Question: I have built a UserControl for display a list of other UserControls which themselves are bound to individual data objects. The link below shows an example implementation of this control.

Each of the individual user rows is its own UserControl/XtraUserControl, laid out in a FlowLayoutPanel.
The problem I have is with perfomance, to populate the list above takes around (excluding any data loading) - this is a combination of creating each control and then adding them to the FlowLayoutPanel using the AddRange(controls[]) method.
Does anyone know any way I can improve perfomance here? Do I have to manually paint the items instead of using User Controls?
Thanks in advance.
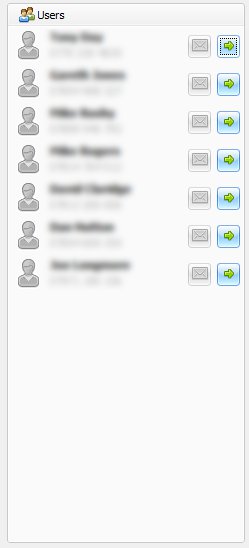
Answer: I had a brainwave for another solution which I'm not quite sure is appropriate. I would really appreciate any feedback on this.
Two rationales led to this solution:
- -
So anyway, what I decided to do was cache a set number of the Panels (I've referred to the custom controls or rows as Panels throughout the code) and to build up this cache as the control is created. When populating the control with BusinessObjects, the existing cached Panels are displayed with their bound BusinessObject. You can see how this works exactly from the code below, so there is no need for a in-depth description.
The fact of the matter is that I've managed to reduce the data population time (after the initial cache setup of around 180ms for 10 Panels) from to for the list shown in the image above.
'''
private int cacheSize = 10;
private List<P> cachedPanels = new List<P>(10);
private void InitItems()
{
this.contentPanel.SuspendLayout();
// Create the cached panels from the default cache value.
for (int i = 0; i < cacheSize; i++)
cachedPanels.Add(new P() { Margin = new Padding(0), Visible = false });
this.contentPanel.Controls.AddRange(cachedPanels.ToArray());
this.contentPanel.ResumeLayout(true);
}
private void PopulateListFromCache()
{
this.contentPanel.SuspendLayout();
// Iterate against both BusinessObjects and Panels to ensure that nothing is missed, for
// instance, where there are too many panels, the rest are hidden, and too many Business
// Objects, then more Panels are created.
for (int i = 0; i < this.businessObjects.Count || i < this.cachedPanels.Count; i++)
{
if (i >= this.cachedPanels.Count)
{
// Here, we have more BusinessObjects than Panels, thus we must create
// and assign a new panel.
this.cachedPanels.Add(new P() { Margin = new Padding(0) });
this.cachedPanels[i].Item = this.businessObjects[i];
this.contentPanel.Controls.Add(this.cachedPanels[i]);
}
else if (i >= this.businessObjects.Count)
{
// Here, we still have Panels cached but have run out of BusinessObjects,
// let's just hide them and clear their bindings.
this.cachedPanels[i].Item = default(T);
this.cachedPanels[i].Visible = false;
}
else
{
// Here, we have both BusinessObjects and Panels to put them in, so just
// update the binding and ensure the Panel is visible.
this.cachedPanels[i].Item = this.businessObjects[i];
this.cachedPanels[i].Visible = true;
}
}
this.contentPanel.ResumeLayout(true);
}
'''
Obviously, more optimizations can be made, such as un-caching Panels after a certain amount of time of not being used etc. Also, I'm not entirely sure if keeping these controls - which are rather simple - in a cache will affect memory usage much.
If anyone can think of any other pointers then please, be my guest. Oh, and if you got this far, then thank you for reading this.